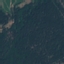
Land use / land cover: Forest